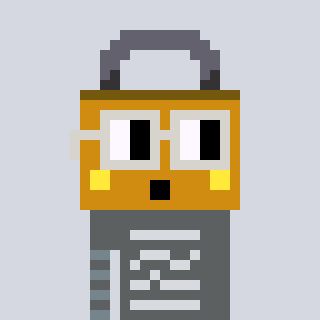
a pixel art character with square light gray glasses, a lock-shaped head and a peachy-colored body on a cool background